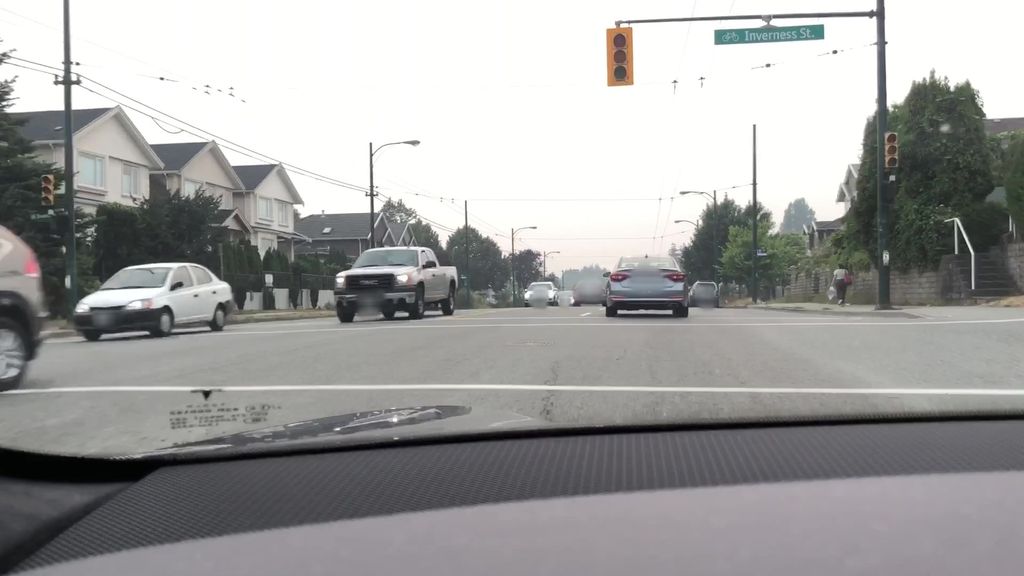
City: vancouver